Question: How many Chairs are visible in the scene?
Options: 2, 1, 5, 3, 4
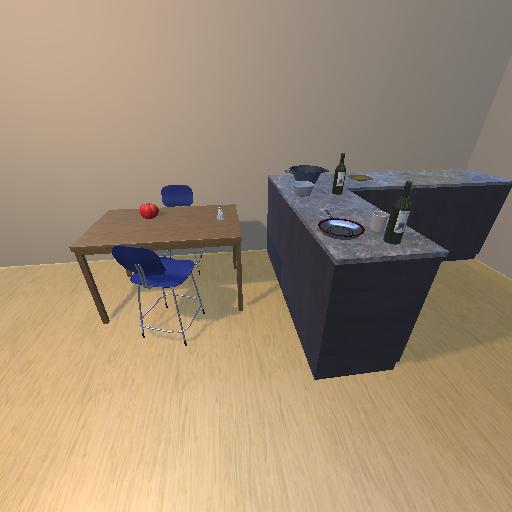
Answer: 2